Interaction volume radius: 10 \u00c5
Interaction volume height: 30 \u00c5
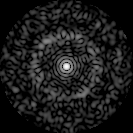
Disorder parameter: 0.8362